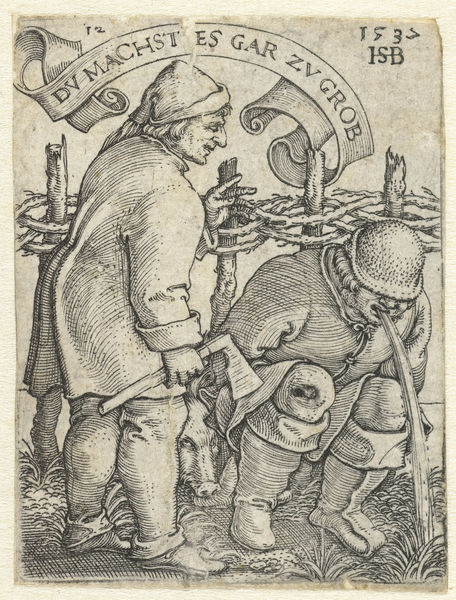
Titel: Man geeft over door drankzucht
Künstler: Hans Sebald Beham
Standort: Amsterdam
Institution: Rijksmuseum
Schlagwörter: mann, weiß, grob, hut, männer, schwarz, zeichnung, gras, tier, zaun, mütze, band, falten, schrift, schuhe, schwein, druck, schraffur, drcuk, stiefel, axt, schmerz, zaunpfahl, wildschwein, beil, scharfrichter, hacke, filzhut, schriftband, brechen, folter, pein, erbrechen, übergeben, kotzen, tortur